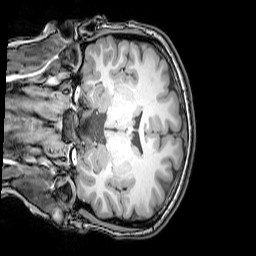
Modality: T1w
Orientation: coronal
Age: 22
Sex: female
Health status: healthy
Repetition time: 0.081 s
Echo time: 0.037 s